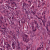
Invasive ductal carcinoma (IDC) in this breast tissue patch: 1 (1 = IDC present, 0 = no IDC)